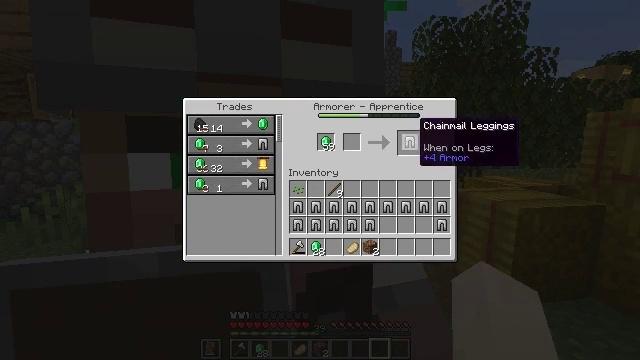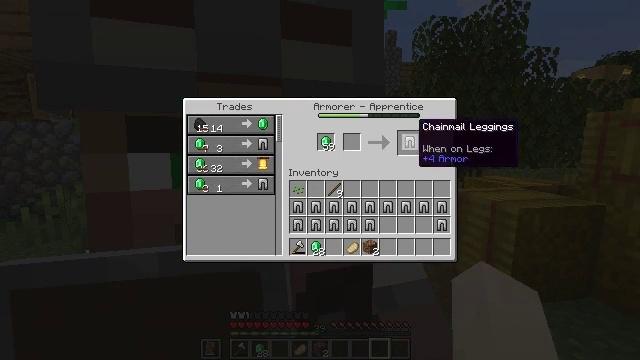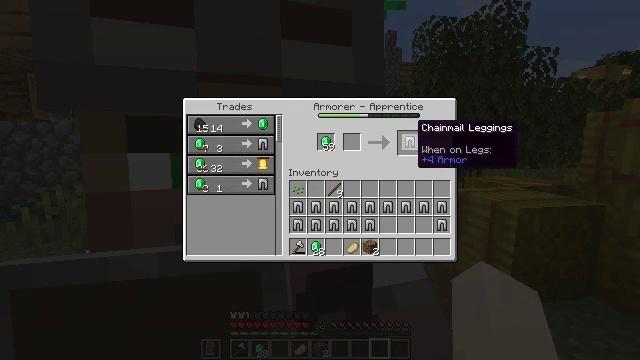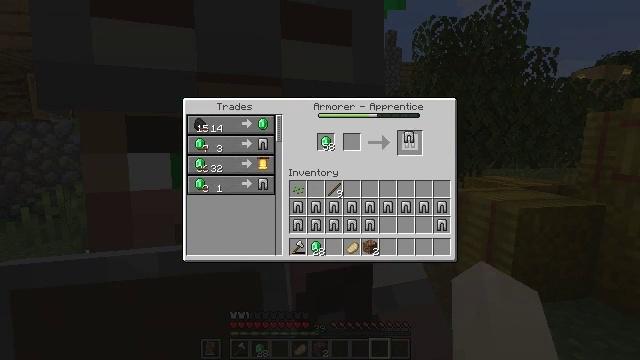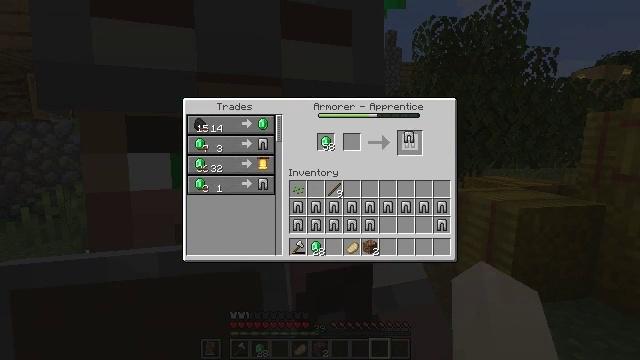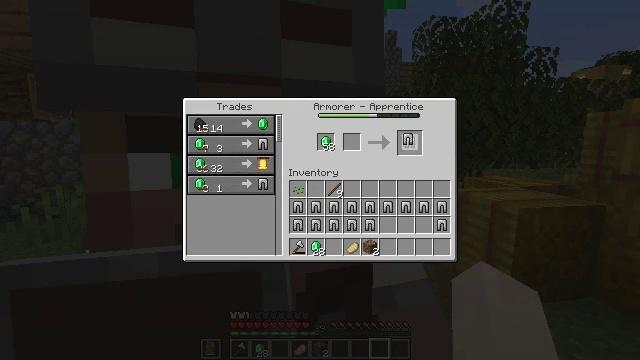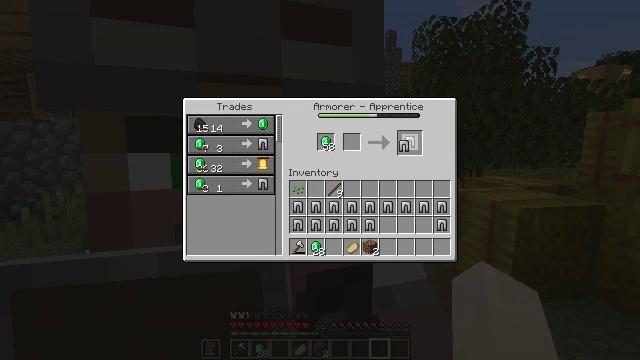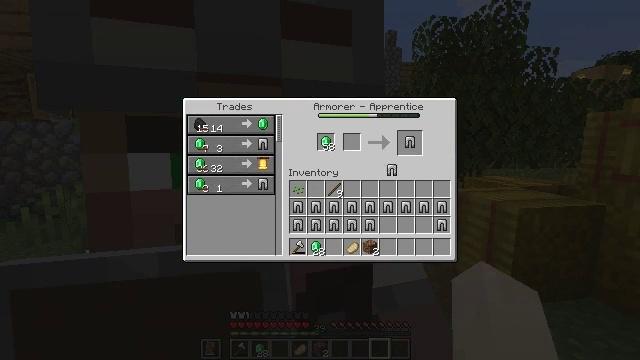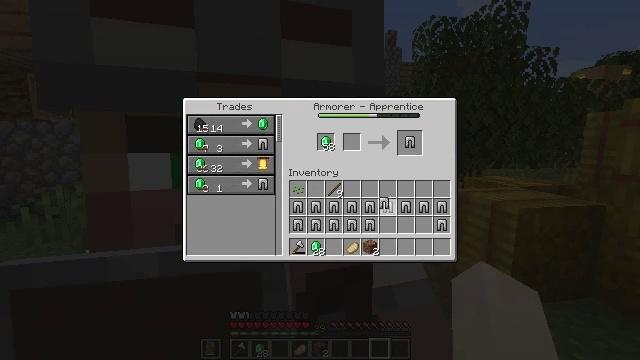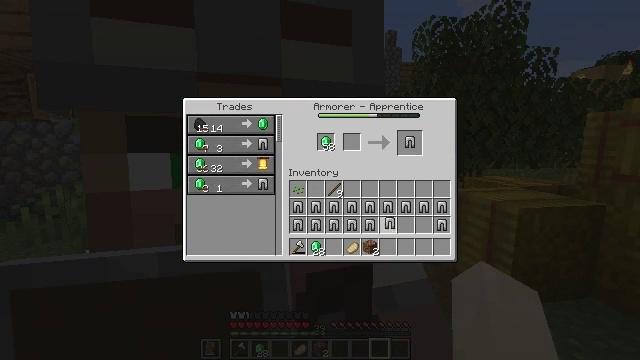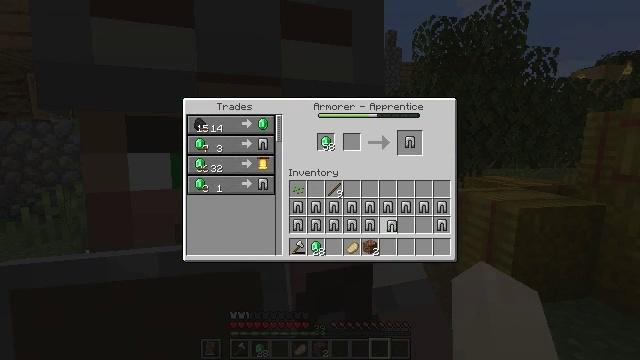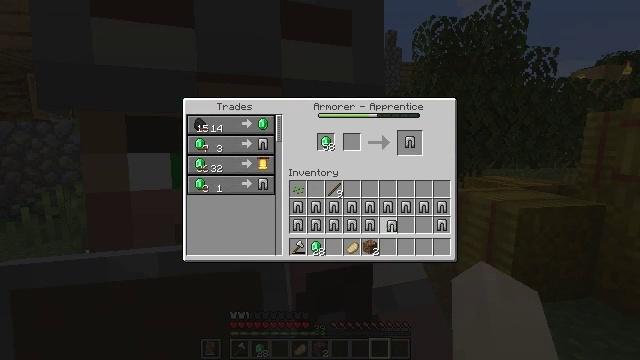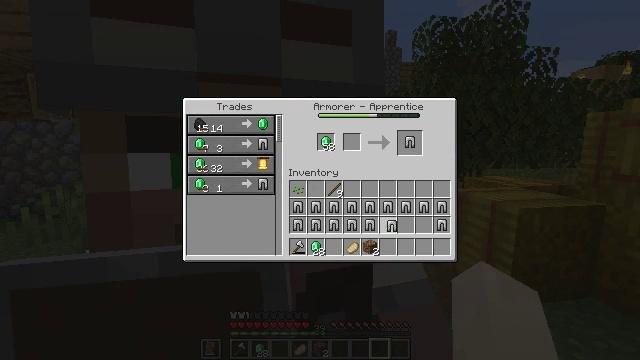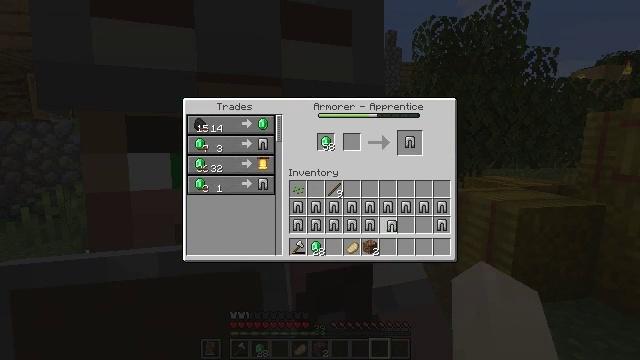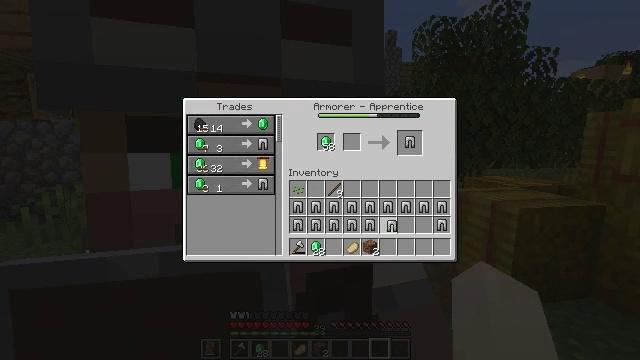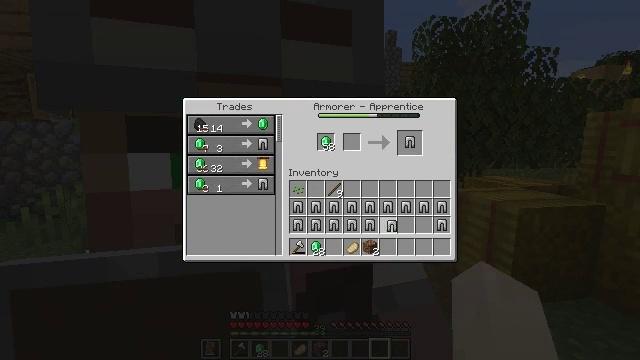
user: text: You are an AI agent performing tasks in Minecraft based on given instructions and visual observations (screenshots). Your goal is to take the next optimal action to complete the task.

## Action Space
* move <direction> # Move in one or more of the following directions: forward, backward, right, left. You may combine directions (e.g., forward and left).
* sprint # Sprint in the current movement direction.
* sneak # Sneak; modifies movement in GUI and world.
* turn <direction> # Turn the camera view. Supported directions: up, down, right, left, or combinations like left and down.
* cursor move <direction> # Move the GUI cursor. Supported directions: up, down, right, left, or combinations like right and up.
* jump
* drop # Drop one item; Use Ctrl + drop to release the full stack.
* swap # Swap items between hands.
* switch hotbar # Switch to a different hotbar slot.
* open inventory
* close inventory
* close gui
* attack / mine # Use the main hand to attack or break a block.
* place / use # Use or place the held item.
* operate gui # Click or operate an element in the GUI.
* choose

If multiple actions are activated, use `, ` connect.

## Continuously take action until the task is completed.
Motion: motion action
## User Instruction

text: Use materials to craft chainmail leggings in the crafting table.
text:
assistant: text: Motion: no_op
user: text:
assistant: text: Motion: no_op
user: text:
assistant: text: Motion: operate gui
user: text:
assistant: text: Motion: operate gui
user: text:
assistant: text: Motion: operate gui
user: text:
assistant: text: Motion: no_op
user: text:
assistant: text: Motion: cursor move left and down
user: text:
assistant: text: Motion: cursor move left and down
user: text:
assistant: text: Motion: cursor move down
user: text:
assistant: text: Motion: no_op
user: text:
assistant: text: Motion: no_op
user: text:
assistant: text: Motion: no_op
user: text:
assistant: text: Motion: operate gui
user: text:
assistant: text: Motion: operate gui
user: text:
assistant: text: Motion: operate gui
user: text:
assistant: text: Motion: no_op
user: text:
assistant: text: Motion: cursor move right and up
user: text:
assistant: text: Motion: cursor move right and up
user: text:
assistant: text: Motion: cursor move up
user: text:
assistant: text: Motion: no_op
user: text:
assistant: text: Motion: no_op
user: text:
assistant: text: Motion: no_op
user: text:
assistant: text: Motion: no_op
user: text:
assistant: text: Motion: no_op
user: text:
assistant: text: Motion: operate gui
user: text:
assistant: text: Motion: operate gui
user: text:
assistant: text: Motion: operate gui
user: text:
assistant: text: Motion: cursor move down
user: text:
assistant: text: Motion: cursor move down
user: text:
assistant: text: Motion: cursor move down